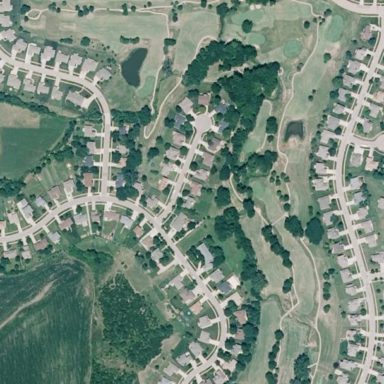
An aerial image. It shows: Golf course surrounded by greenery.